Field crop: maize
Growth stage: 1
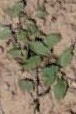
Species: convolvulus